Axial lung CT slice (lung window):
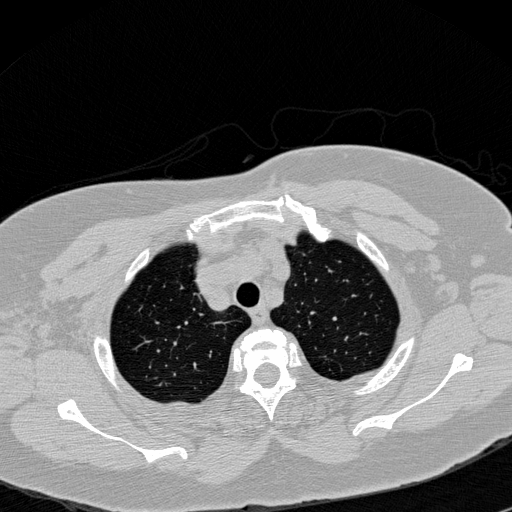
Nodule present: no